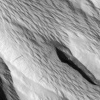
Atmospheric dust classification: not_dusty